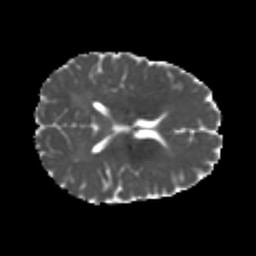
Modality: MD
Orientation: axial
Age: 20
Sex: female
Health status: healthy
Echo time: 0.074 s